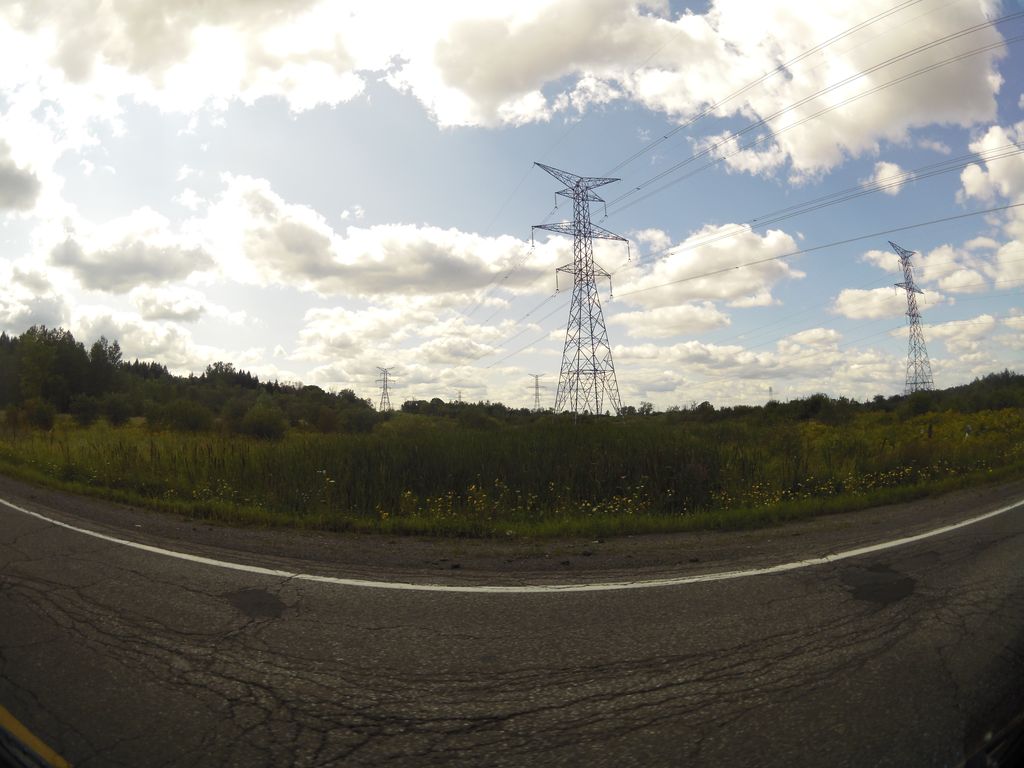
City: ottawa-gatineau